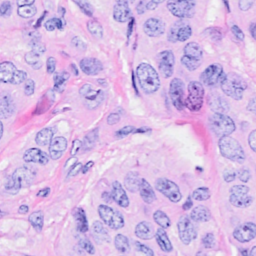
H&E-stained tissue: Breast